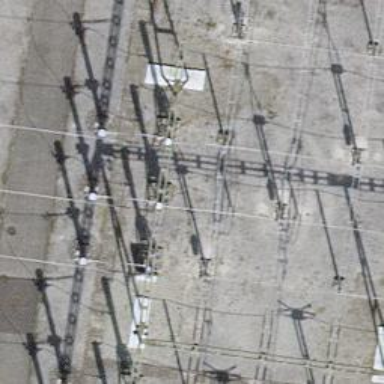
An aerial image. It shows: Bay for power lines.